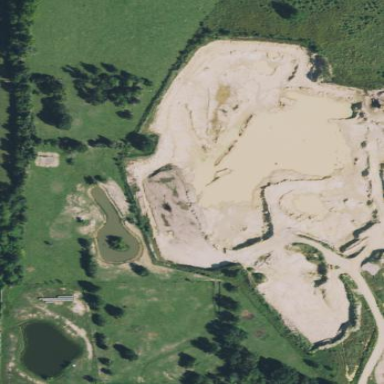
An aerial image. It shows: Sand pit quarry.